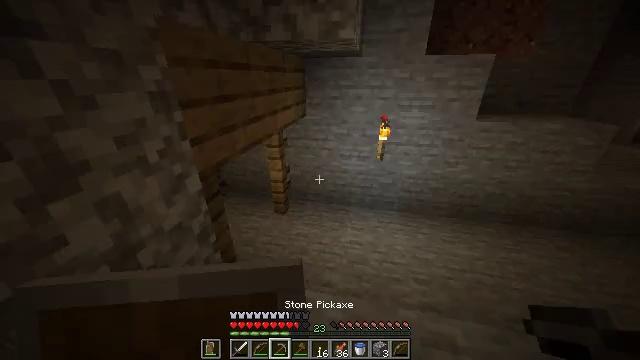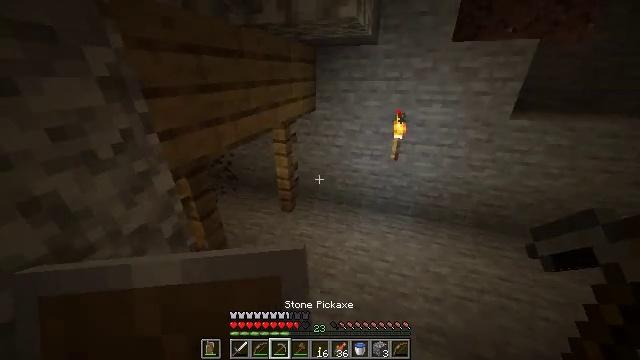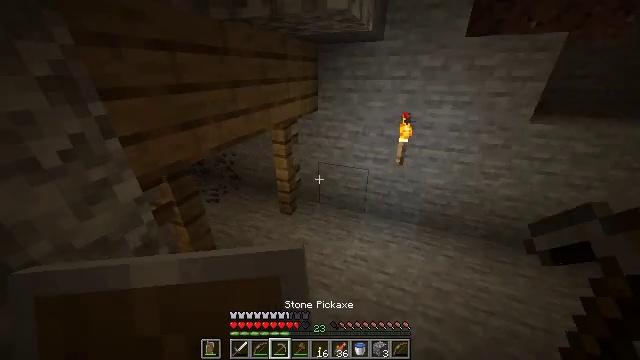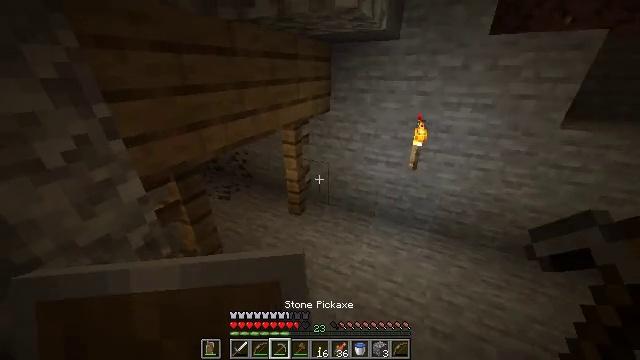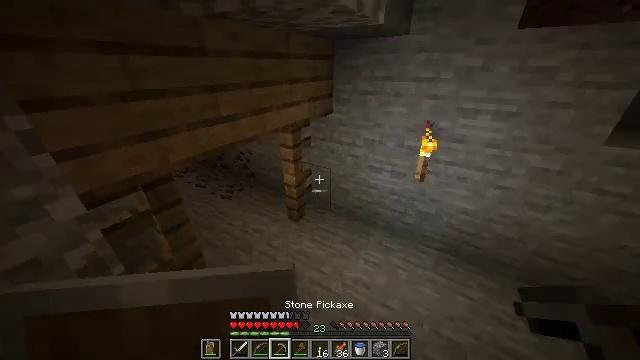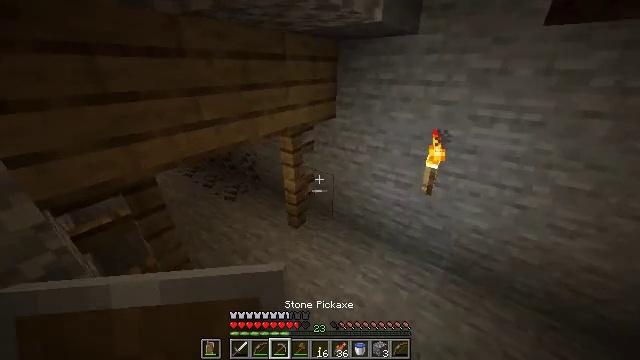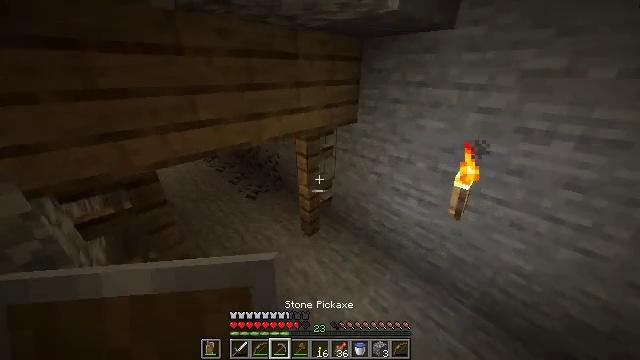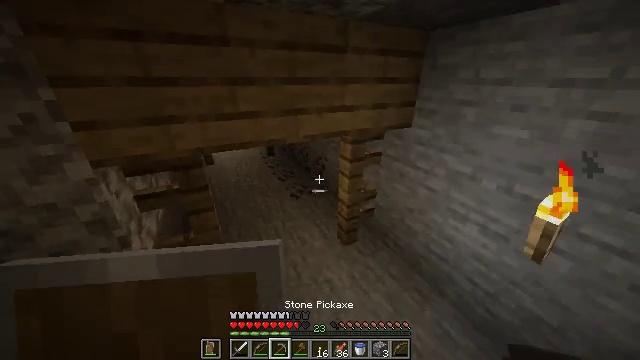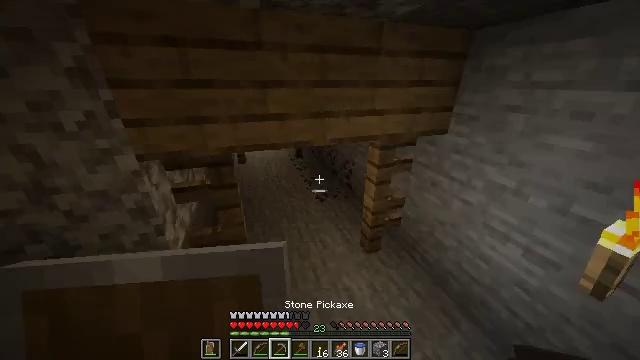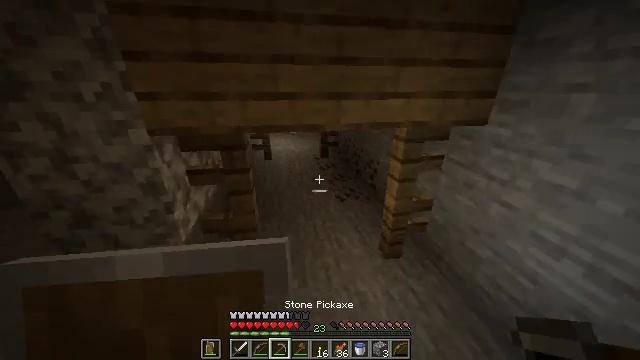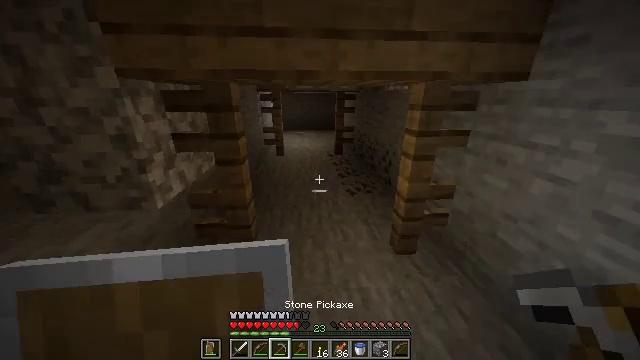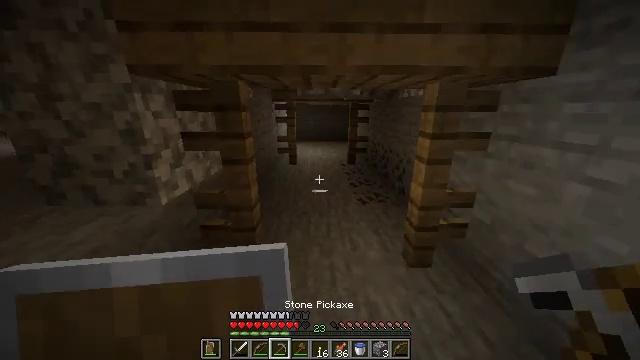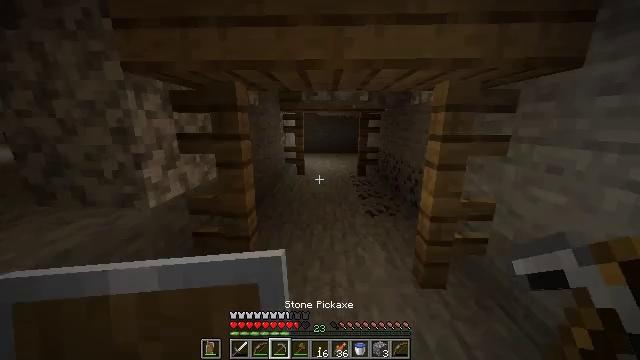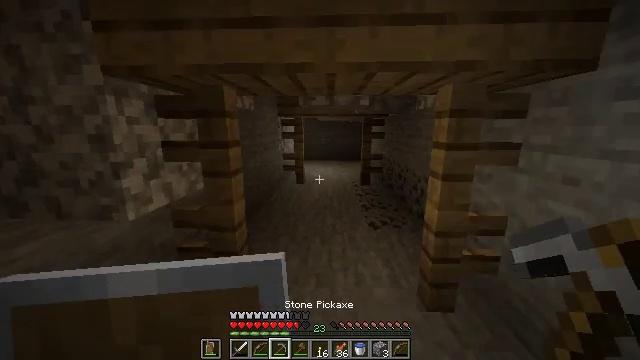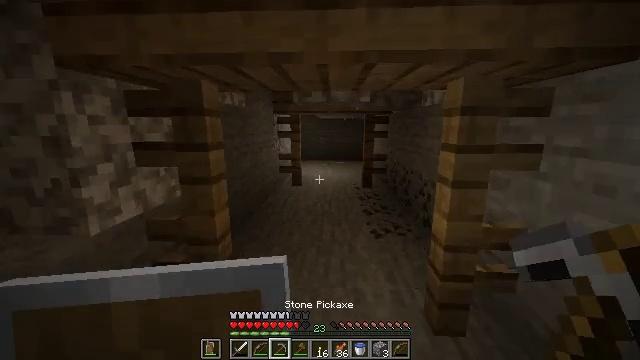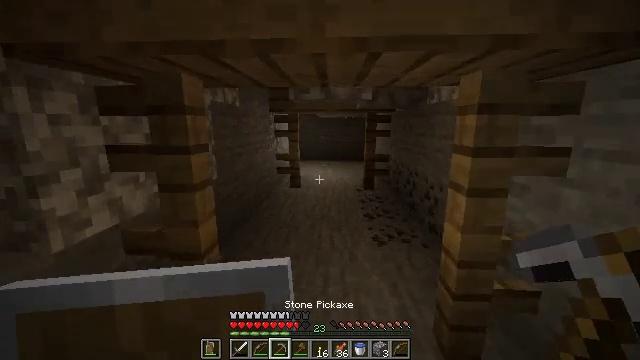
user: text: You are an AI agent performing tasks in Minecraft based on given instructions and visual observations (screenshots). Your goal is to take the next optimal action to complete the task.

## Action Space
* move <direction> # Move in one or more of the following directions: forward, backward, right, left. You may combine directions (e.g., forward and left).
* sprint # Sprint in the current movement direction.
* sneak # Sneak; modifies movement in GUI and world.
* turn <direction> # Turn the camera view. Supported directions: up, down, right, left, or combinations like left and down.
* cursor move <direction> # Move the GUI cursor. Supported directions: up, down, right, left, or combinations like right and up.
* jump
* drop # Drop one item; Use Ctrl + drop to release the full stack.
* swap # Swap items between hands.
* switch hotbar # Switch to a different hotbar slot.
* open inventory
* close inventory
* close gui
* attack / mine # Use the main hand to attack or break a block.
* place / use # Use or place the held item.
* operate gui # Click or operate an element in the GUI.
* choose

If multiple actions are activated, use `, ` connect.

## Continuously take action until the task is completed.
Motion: motion action
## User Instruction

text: Gather the rail for future use.
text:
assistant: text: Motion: move forward and move right, turn left and down
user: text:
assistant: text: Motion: move forward and move right, turn left
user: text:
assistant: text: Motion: move forward and move right, turn left
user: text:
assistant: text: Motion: move forward and move right, turn left
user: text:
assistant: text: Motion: move forward and move right, turn left
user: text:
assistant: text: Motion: move forward and move right, turn left
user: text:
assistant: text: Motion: move forward and move right, turn left and up
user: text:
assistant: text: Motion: move forward, turn left
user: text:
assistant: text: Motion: move forward, turn left and up
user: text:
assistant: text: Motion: move forward, turn left and up
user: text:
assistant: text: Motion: turn left and up
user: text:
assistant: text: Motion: turn left and up
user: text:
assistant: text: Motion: move forward, turn up
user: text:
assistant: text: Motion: move forward
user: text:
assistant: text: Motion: move forward
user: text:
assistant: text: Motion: move forward
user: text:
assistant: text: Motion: move forward
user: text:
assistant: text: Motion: move forward
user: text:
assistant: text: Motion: move forward
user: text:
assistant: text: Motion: move forward
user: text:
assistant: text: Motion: move forward
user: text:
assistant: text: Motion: move forward
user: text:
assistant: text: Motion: move forward
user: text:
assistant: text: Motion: move forward
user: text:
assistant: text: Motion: move forward
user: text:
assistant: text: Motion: move forward
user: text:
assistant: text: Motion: move forward
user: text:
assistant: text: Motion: move forward
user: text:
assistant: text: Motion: move forward
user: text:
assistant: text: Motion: move forward